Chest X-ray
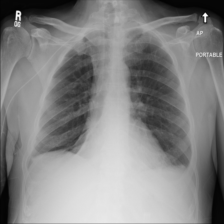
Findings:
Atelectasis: negative
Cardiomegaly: negative
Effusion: negative
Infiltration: negative
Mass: negative
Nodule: negative
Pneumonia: negative
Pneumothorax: negative
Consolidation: negative
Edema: negative
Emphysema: negative
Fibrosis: negative
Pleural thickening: negative
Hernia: negative